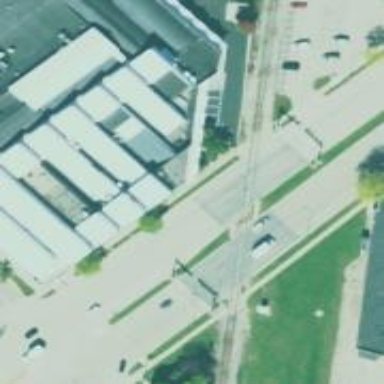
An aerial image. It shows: Railway crossing.